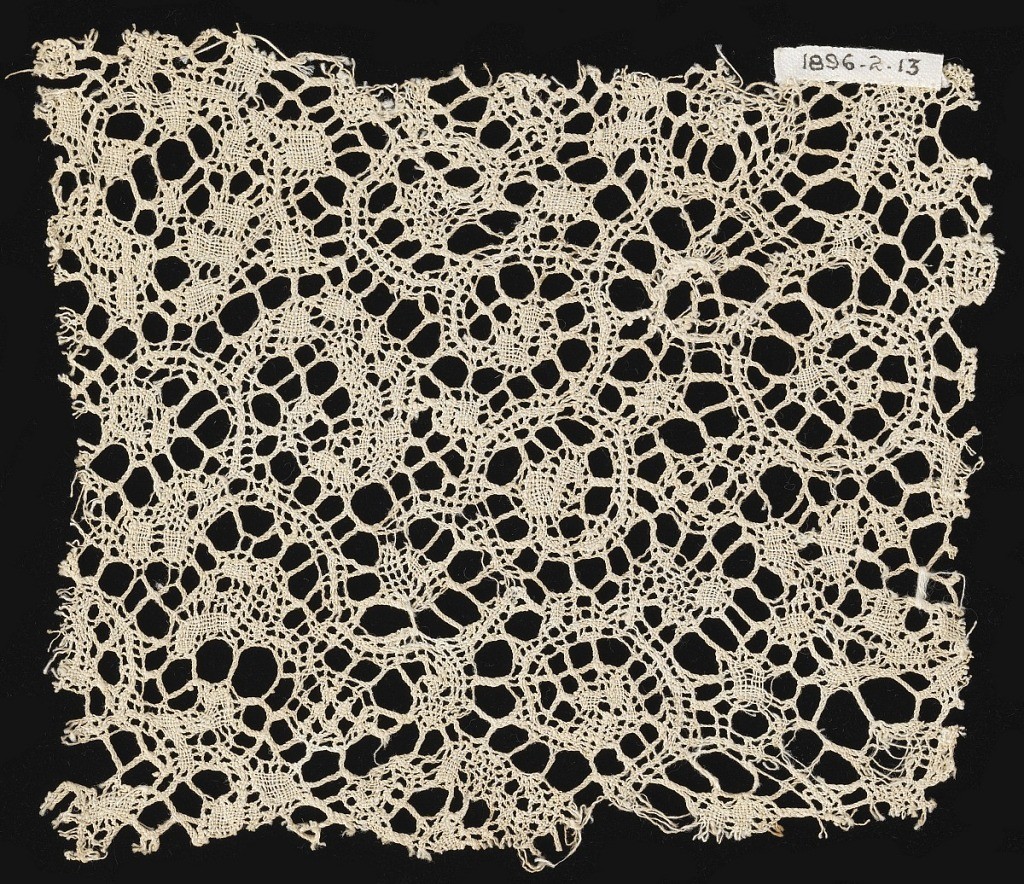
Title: Fragment
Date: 17th century
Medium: linen Technique: bobbin lace (Binche style with no ground but snowball pattern)
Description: Binche style of  scrolling ribbon ilke design with snowball patterning and braided connections.